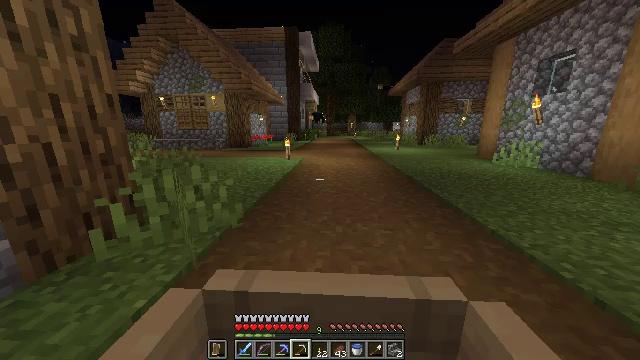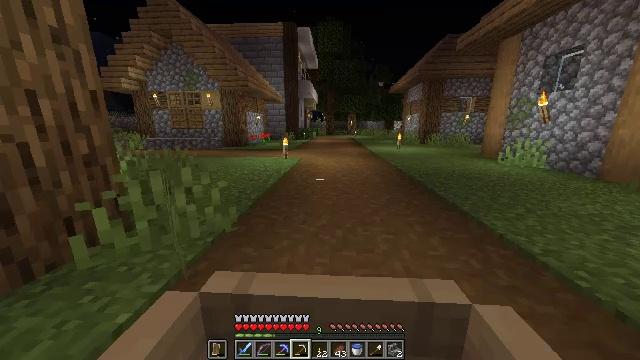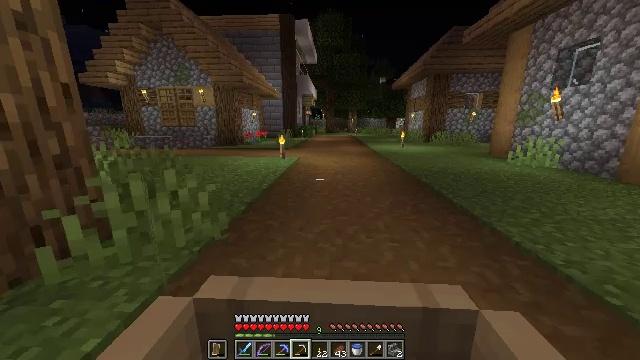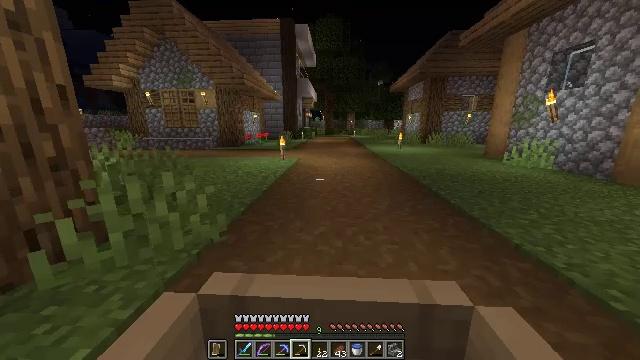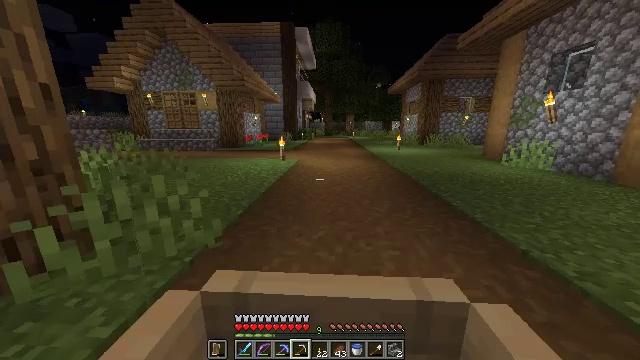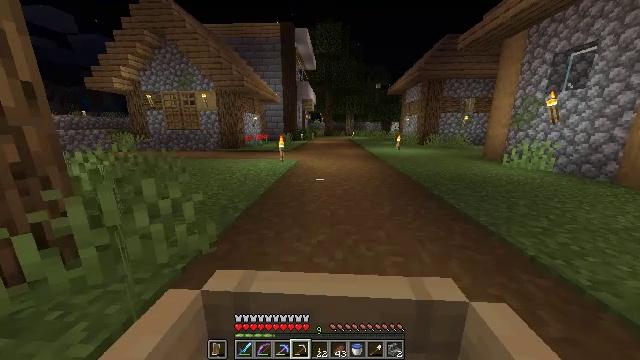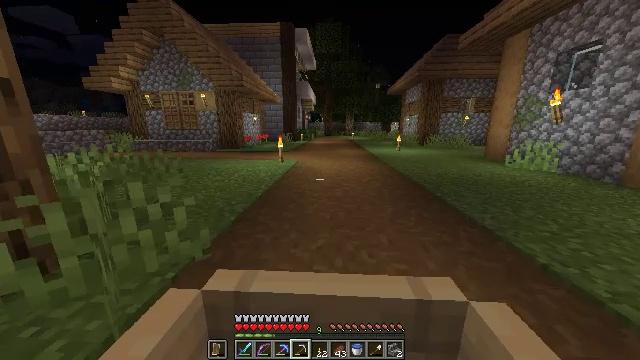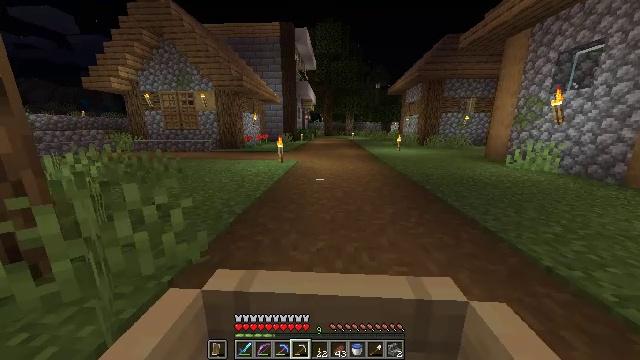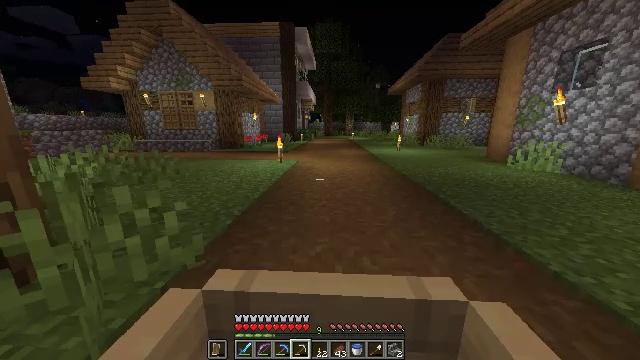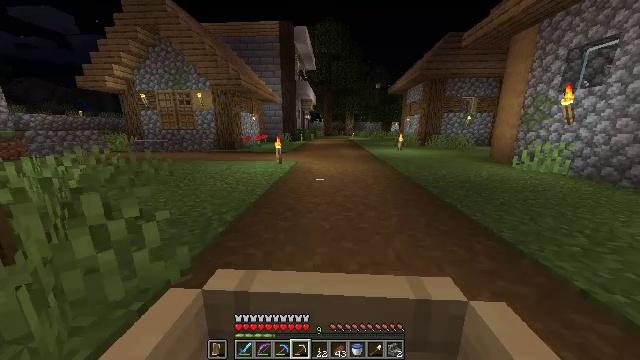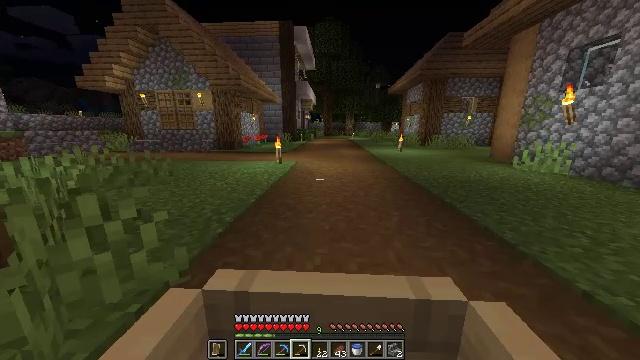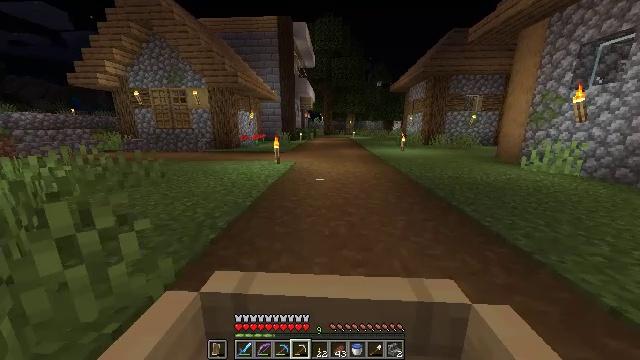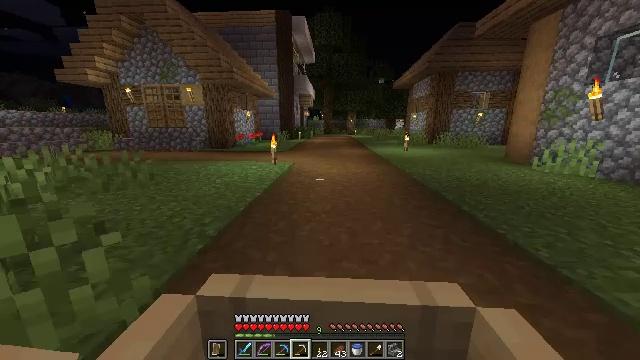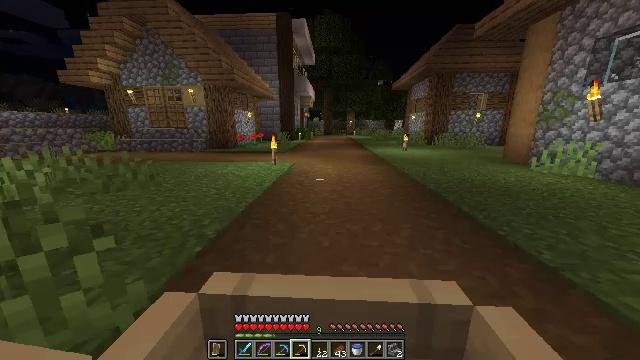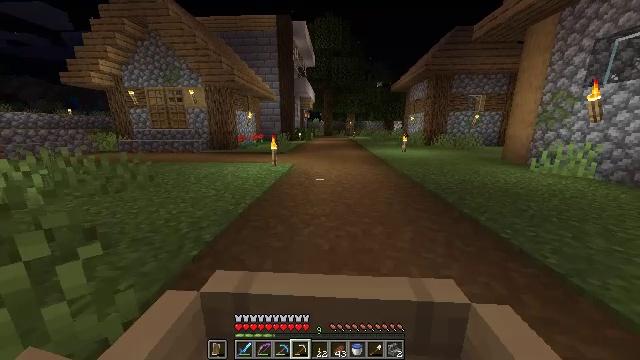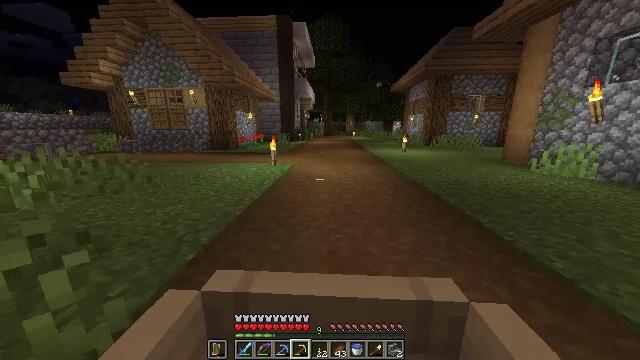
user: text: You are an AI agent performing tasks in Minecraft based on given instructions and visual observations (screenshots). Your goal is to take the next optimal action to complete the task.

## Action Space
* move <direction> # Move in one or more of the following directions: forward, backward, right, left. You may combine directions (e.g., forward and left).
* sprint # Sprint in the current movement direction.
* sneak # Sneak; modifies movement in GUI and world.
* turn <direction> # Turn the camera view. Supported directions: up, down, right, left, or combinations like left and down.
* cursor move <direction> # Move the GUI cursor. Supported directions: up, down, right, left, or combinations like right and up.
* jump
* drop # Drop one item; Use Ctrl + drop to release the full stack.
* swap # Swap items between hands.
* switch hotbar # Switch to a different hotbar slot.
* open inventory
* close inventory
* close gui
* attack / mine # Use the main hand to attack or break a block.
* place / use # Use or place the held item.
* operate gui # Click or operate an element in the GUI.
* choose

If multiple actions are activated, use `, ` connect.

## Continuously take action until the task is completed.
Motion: motion action
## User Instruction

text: Attack the oak pressure plate to pick it up.
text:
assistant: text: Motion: move forward, sprint
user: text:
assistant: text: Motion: move forward, sprint
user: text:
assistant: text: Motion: move forward, sprint
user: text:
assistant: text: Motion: move forward, sprint
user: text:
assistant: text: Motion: move forward, sprint
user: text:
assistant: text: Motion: move forward, sprint
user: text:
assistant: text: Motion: move forward, sprint
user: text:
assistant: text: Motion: move forward, sprint
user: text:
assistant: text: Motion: move forward, sprint
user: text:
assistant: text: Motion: move forward, sprint
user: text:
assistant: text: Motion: move forward, sprint
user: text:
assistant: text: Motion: move forward, sprint
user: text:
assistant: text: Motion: move forward, sprint
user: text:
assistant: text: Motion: move forward, sprint
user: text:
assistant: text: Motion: move forward, sprint
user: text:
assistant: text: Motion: move forward, sprint
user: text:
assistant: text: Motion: move forward, sprint
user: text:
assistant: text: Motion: move forward, sprint
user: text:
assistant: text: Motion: move forward, sprint
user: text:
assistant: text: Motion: move forward, sprint
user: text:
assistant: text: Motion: move forward, sprint
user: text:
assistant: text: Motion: move forward, sprint
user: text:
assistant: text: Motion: move forward, sprint
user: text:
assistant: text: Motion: move forward, sprint
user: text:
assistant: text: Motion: move forward, sprint
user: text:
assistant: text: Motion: move forward, sprint
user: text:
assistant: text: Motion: move forward, sprint
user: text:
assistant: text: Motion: move forward, sprint
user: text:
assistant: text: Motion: move forward, sprint
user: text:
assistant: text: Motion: move forward, sprint